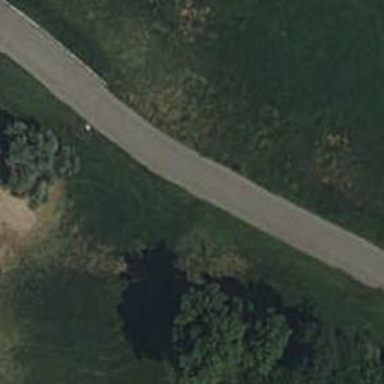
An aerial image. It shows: Well-maintained track road of grade 1.